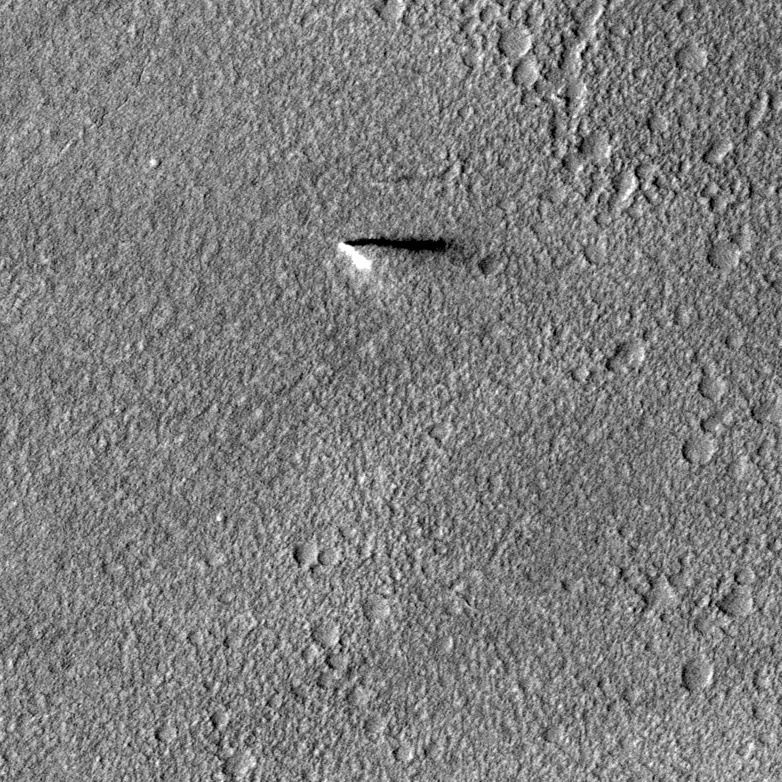
Label: dustdevil, dustdevil